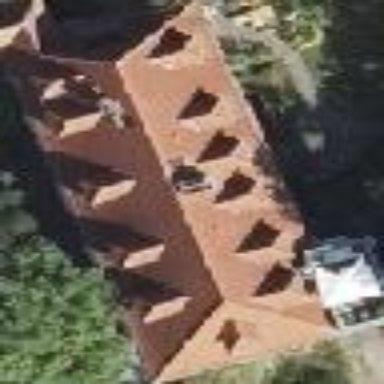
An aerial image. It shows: Building with hipped roof design.